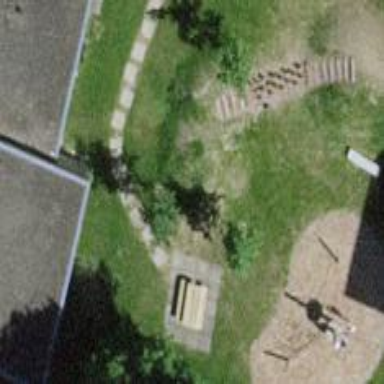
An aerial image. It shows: Playground area for leisure activities on the land.